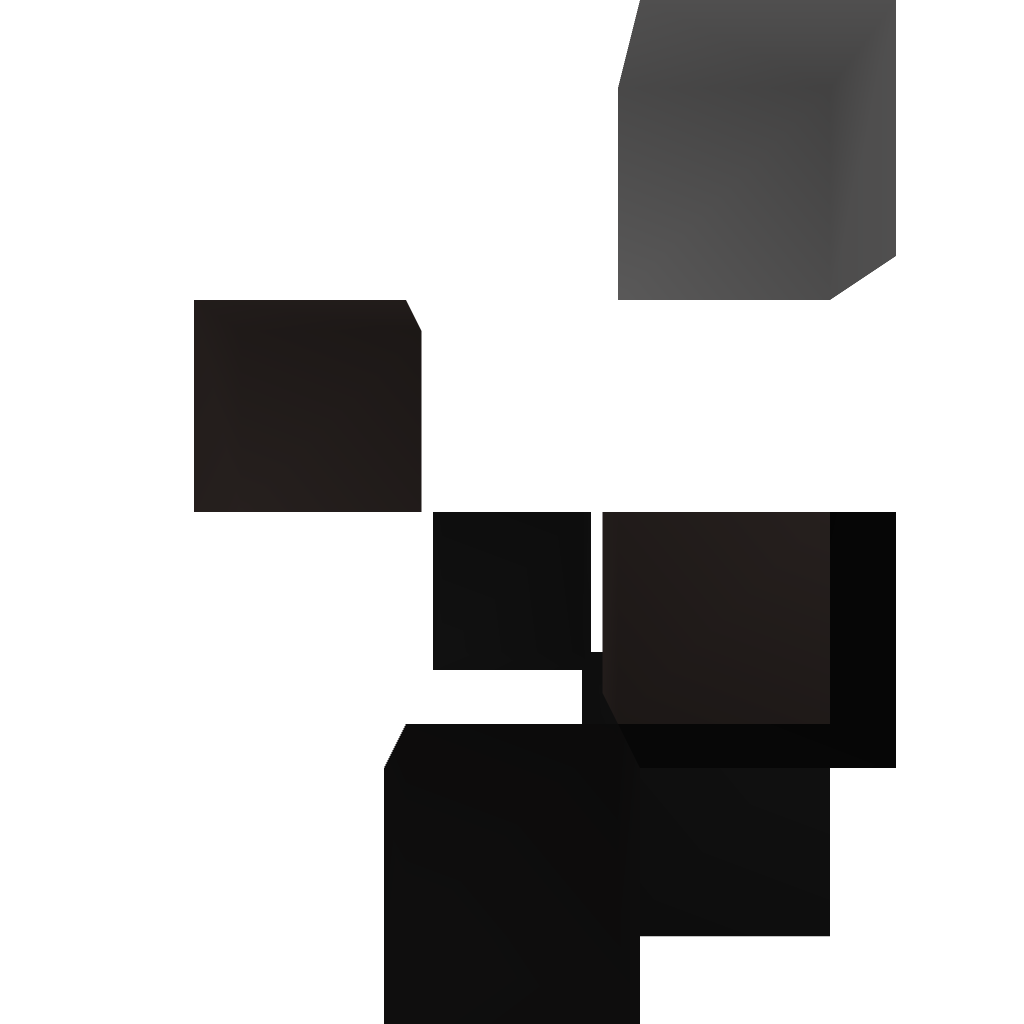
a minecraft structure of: Simple Casino